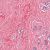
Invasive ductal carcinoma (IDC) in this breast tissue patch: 0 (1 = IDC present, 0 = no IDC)